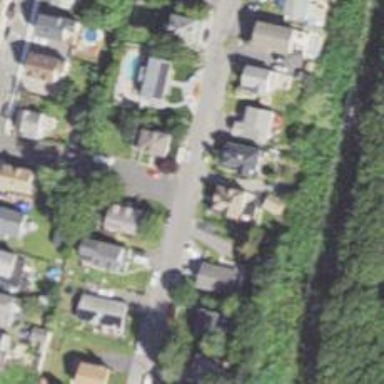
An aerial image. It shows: Residential road.